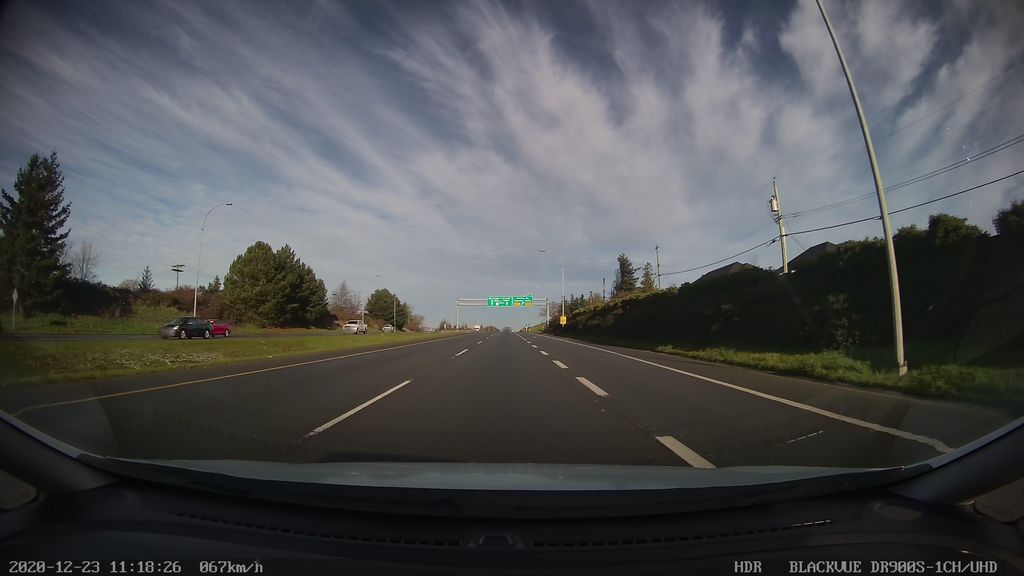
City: victoria